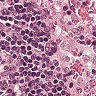
Metastatic tissue present: no